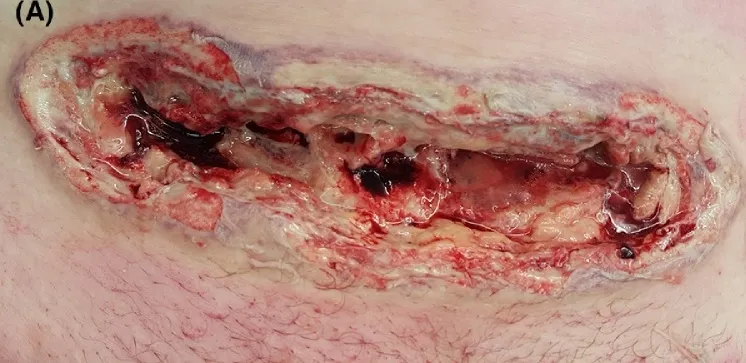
A: The C-section wound with pustular edges and violaceous borders (7th day postpartum).
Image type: medical_photograph (other_medical_photograph)